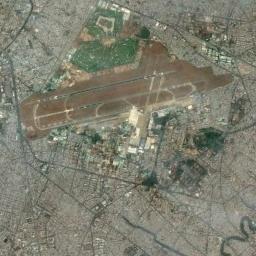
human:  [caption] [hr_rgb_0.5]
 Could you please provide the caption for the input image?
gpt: This airport has only one runway, And its color is white .

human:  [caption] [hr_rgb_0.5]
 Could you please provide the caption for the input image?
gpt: An airport with some staggered runways in the vacant lot and dense residential areas around the airport .

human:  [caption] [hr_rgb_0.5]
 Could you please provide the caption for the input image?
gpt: A complex airport in a cluster of urban residents .

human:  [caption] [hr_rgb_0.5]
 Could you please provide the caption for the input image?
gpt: An airport is in the middle of grass surrounded by many buildings .

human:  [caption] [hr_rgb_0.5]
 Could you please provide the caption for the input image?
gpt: The airport is surrounded by buildings .